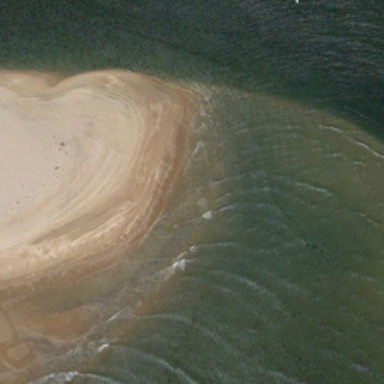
The sea beat the white spray on the beach .